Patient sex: M
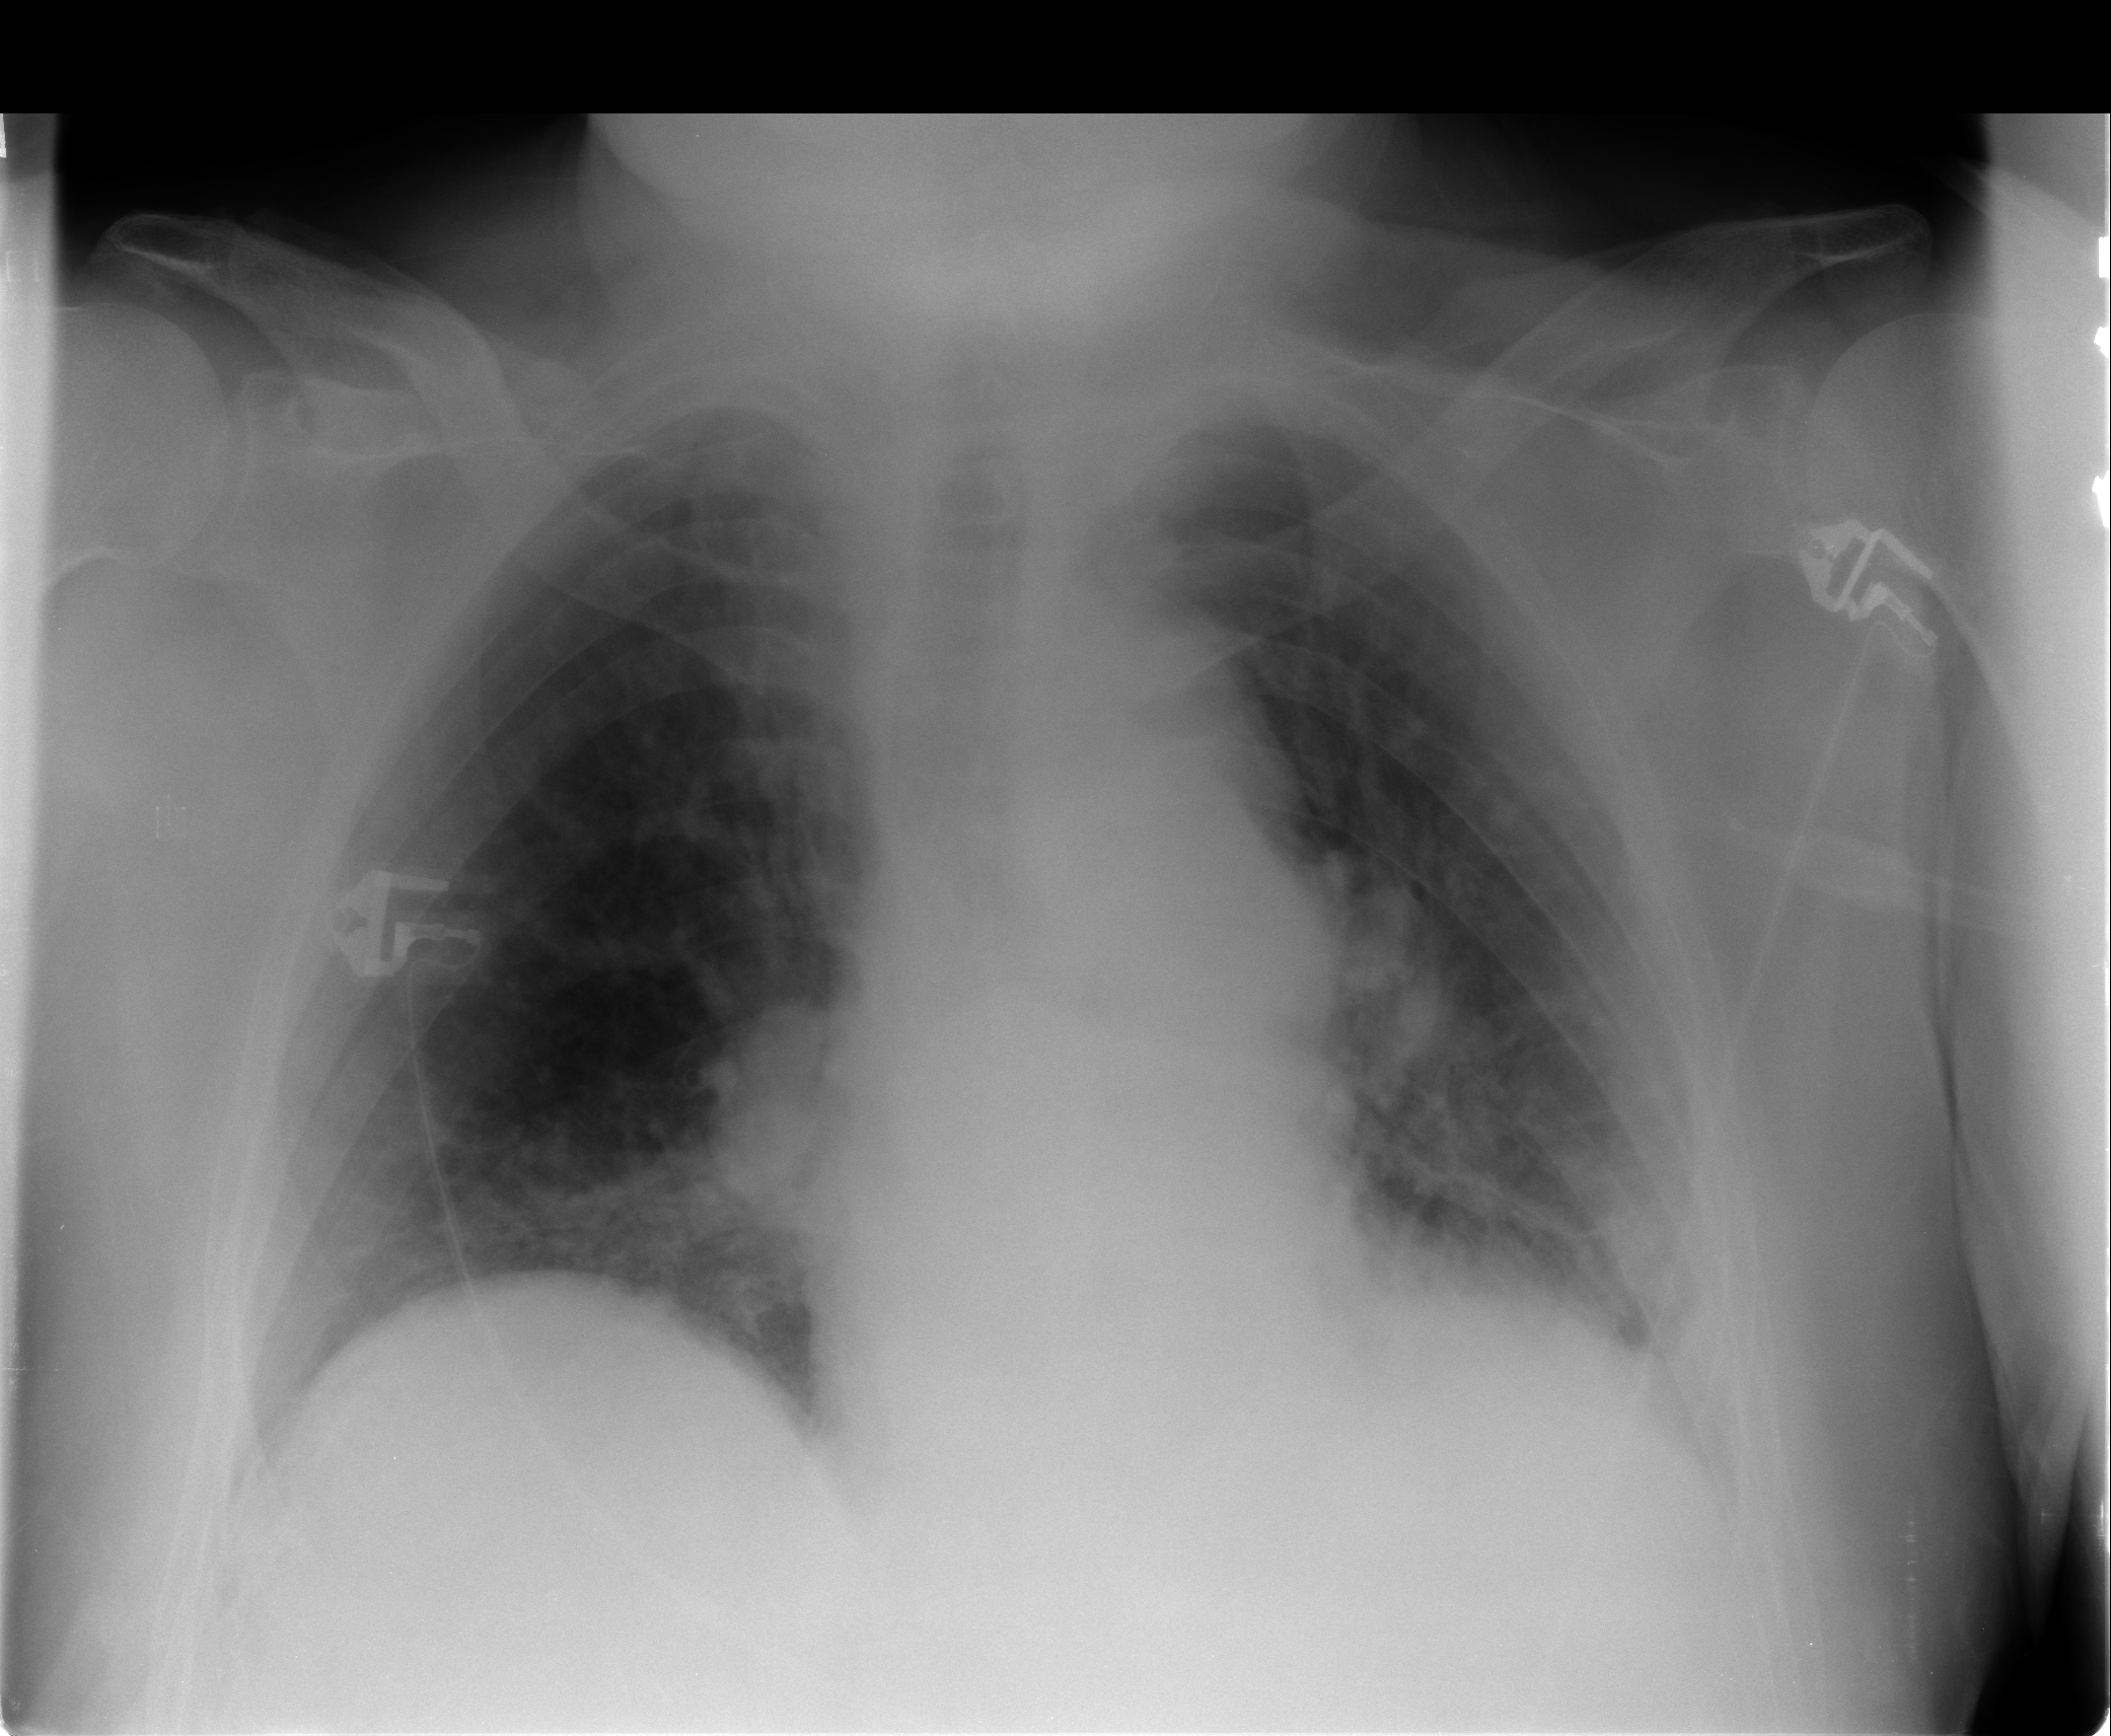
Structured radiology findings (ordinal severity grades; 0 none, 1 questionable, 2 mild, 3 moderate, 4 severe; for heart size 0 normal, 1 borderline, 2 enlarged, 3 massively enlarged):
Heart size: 0
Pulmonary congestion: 1
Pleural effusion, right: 0
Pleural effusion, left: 1
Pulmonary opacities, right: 0
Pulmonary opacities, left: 0
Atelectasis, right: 2
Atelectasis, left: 2